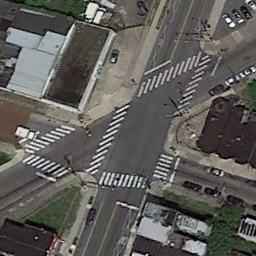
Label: intersection